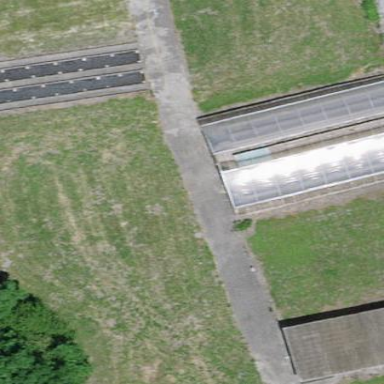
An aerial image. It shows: Greenhouse.